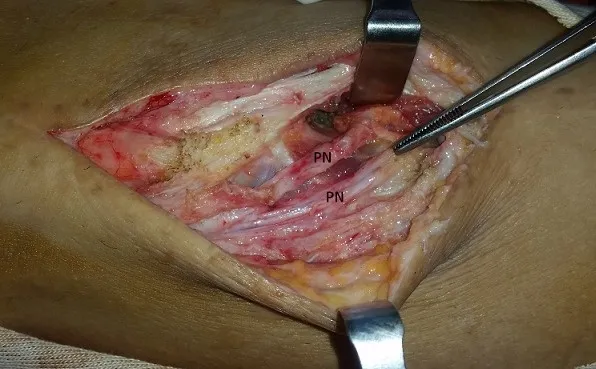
Intraoperative view showing total resection of the cyst and the dissociation of the peroneal nerve (PN) fibers.
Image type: medical_photograph (other_medical_photograph)